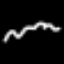
Label: squiggle